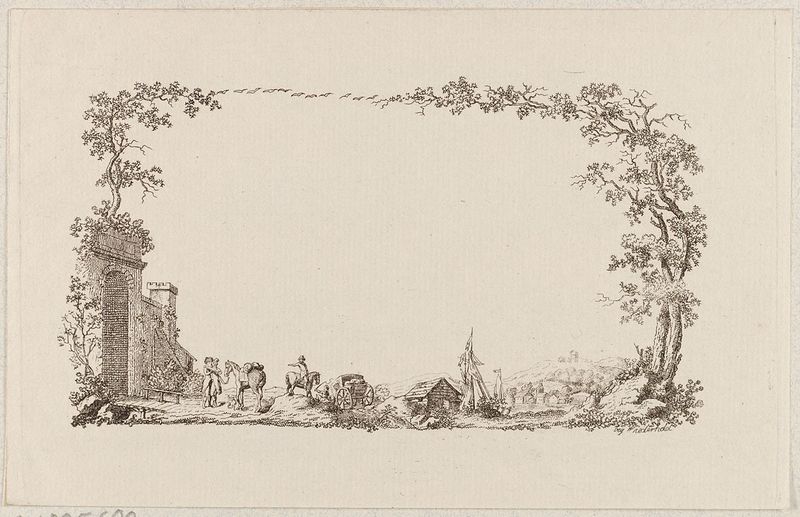
Titel: Blatt aus einer Folge von Kartuschen, Rahmen und Landschaften für Stammbücher
Künstler: Wiederhold
Standort: Hamburg
Institution: Museum für Kunst und Gewerbe Hamburg
Schlagwörter: baum, bäume, landschaft, zeichnung, haus, hund, weg, rahmen, mühle, vögel, hütte, kinder, pferd, reiter, turm, segelboot, papier, bogen, segelschiff, grafik, graphik, kutsche, wagen, tor, zinnen, fotografie, photographie, ruine, abschied, druckgraphik, druckgrafik, radierung, begegnung, fahrzeuge, anlagen, tieren, landschaftsdarstellung, reproduktionen, druckerzeugnisse, pflanzenornamente, segeljacht, segelyacht, tierornamente, ornamentstich, vorlageblätter